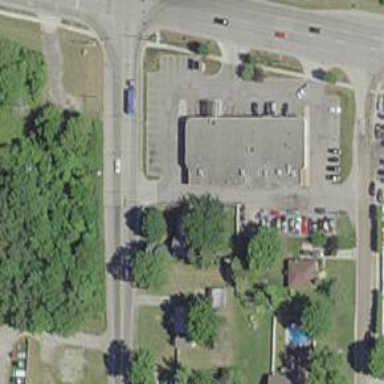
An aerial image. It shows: Convenience shop.